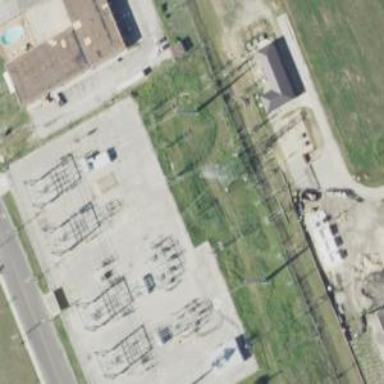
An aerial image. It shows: Outdoor distribution substation protected by fence.